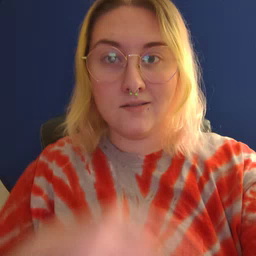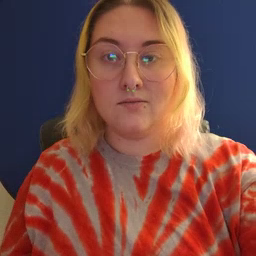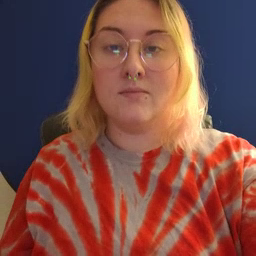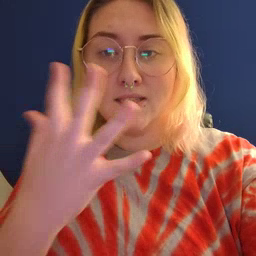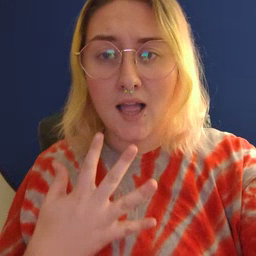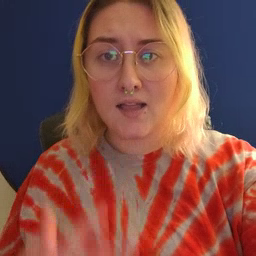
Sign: sad